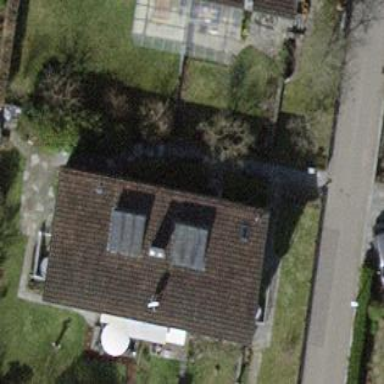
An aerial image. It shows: Semi-detached house.